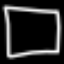
Label: square